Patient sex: F
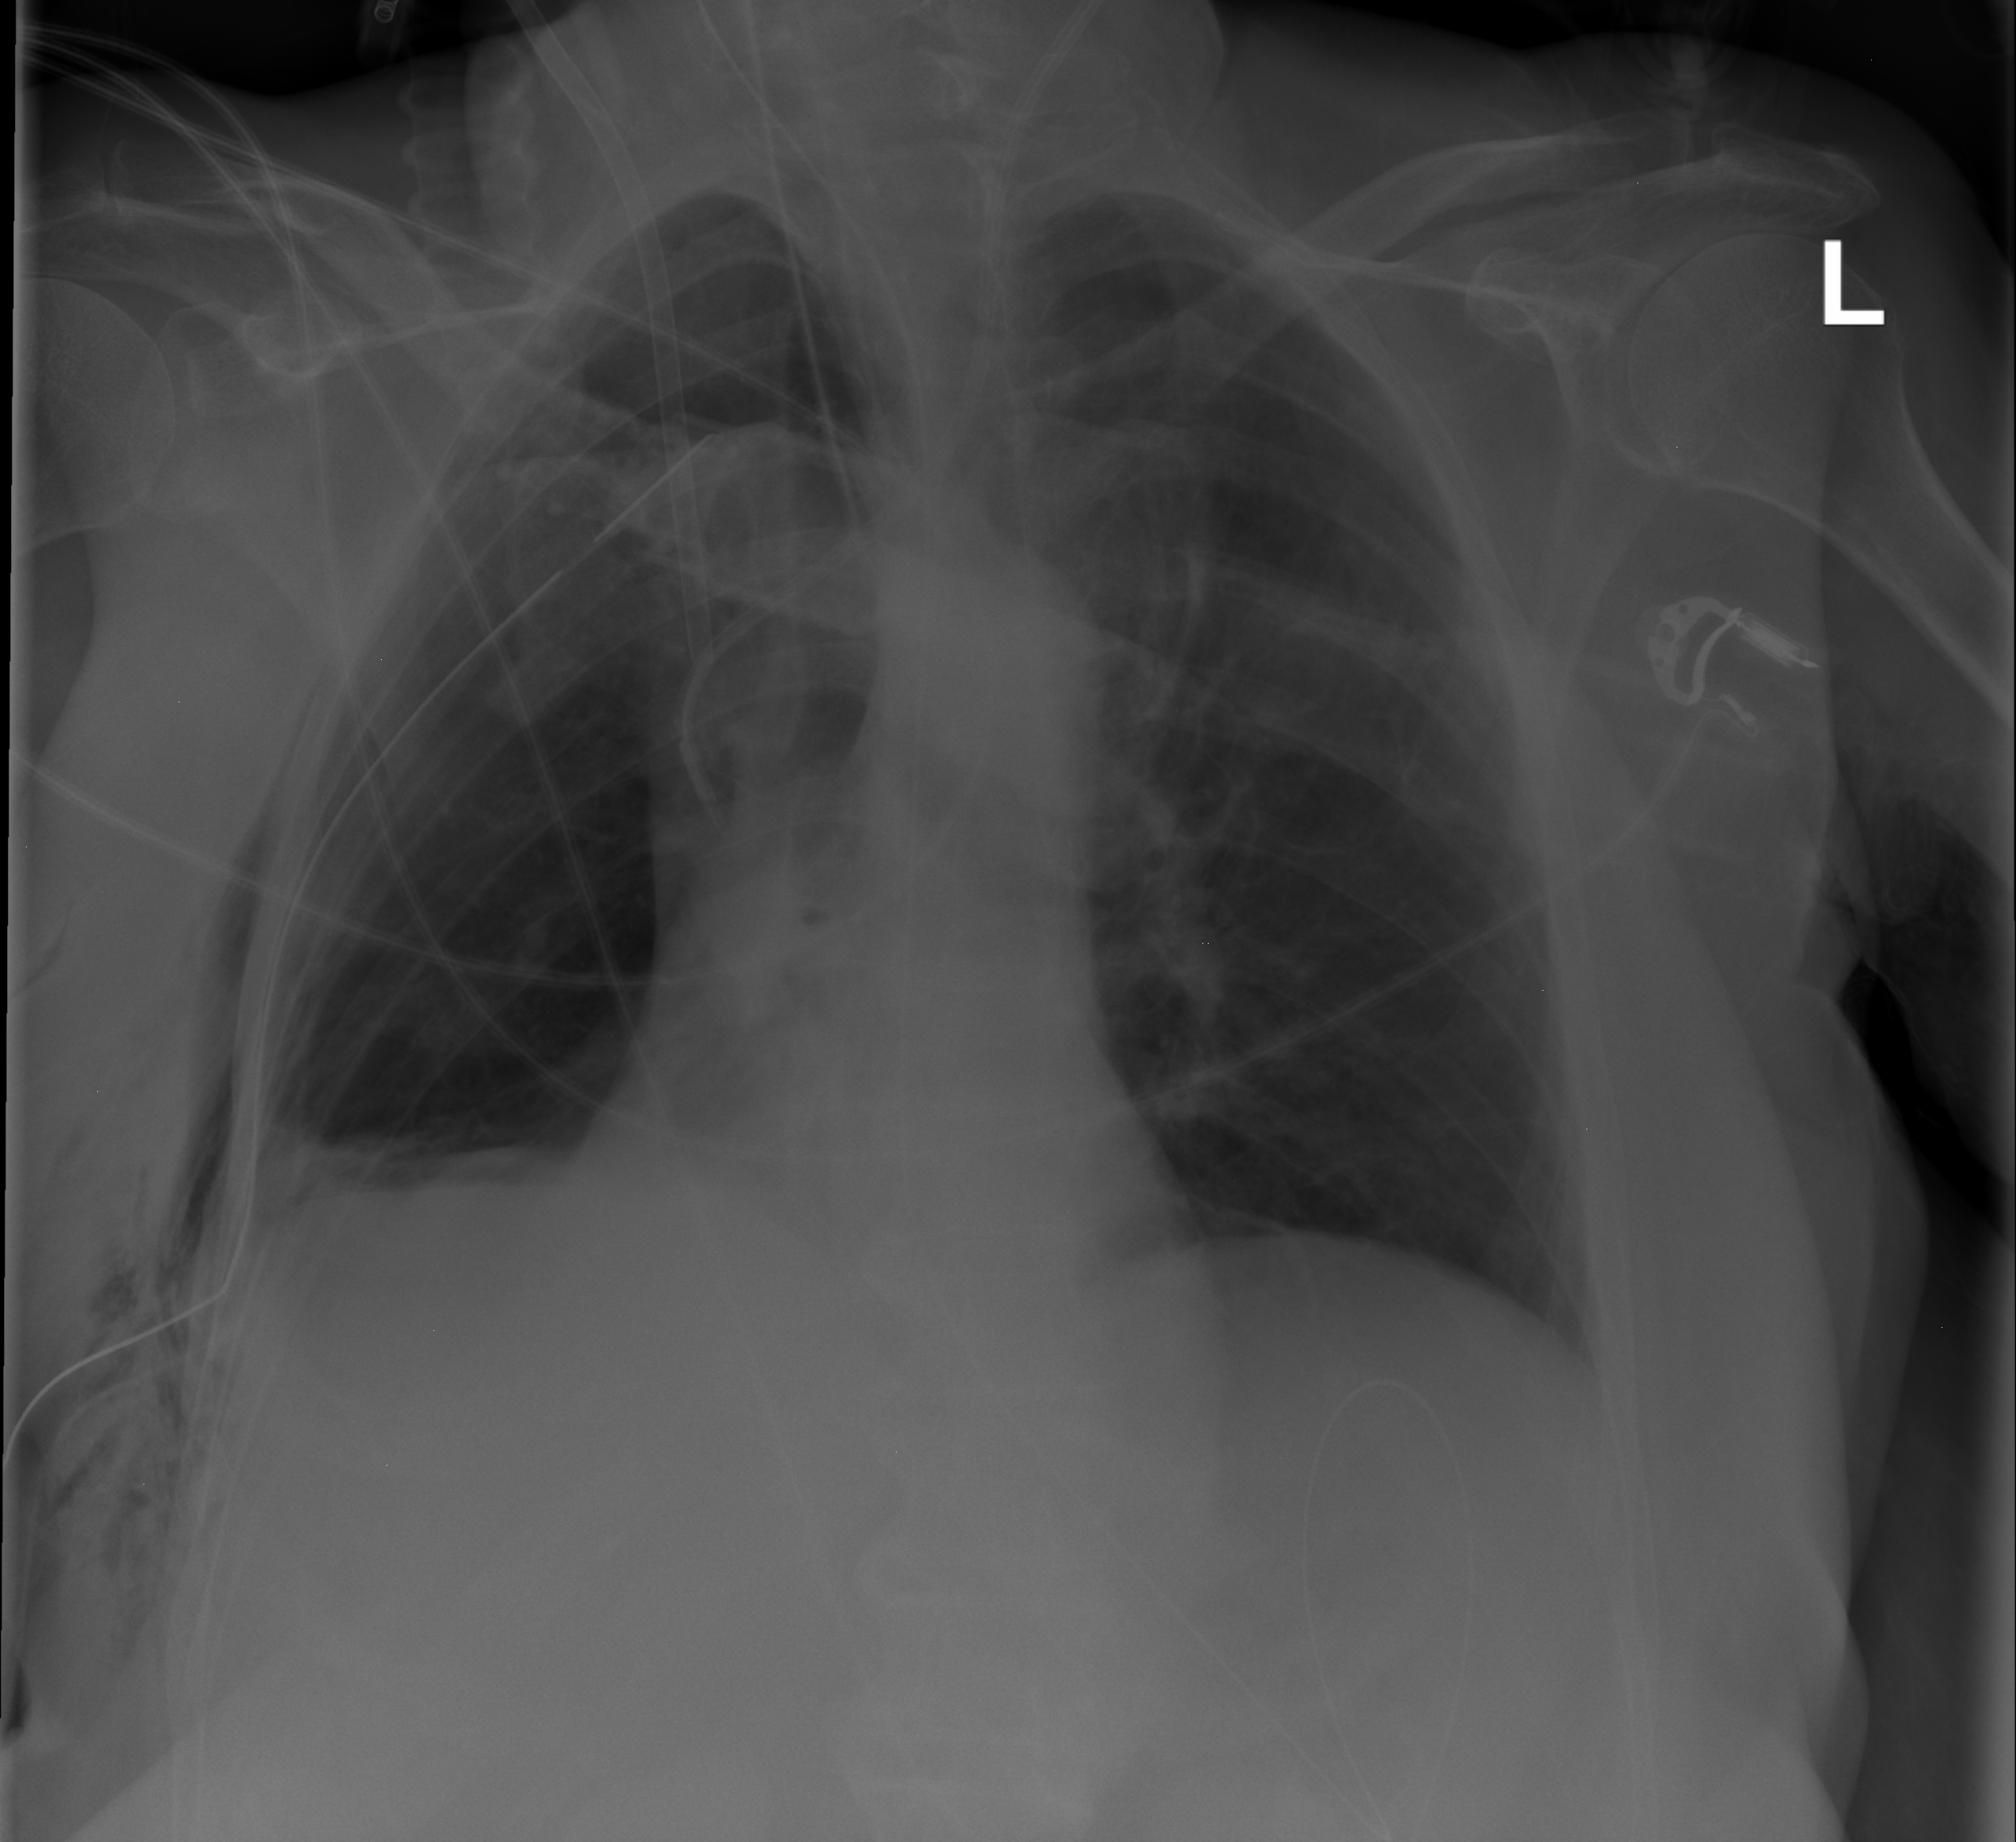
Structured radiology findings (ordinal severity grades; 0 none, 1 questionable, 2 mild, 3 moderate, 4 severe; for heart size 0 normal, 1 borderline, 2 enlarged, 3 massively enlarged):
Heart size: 0
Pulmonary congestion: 0
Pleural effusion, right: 1
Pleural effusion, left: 0
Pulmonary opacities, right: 0
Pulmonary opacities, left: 0
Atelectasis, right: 2
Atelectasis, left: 1